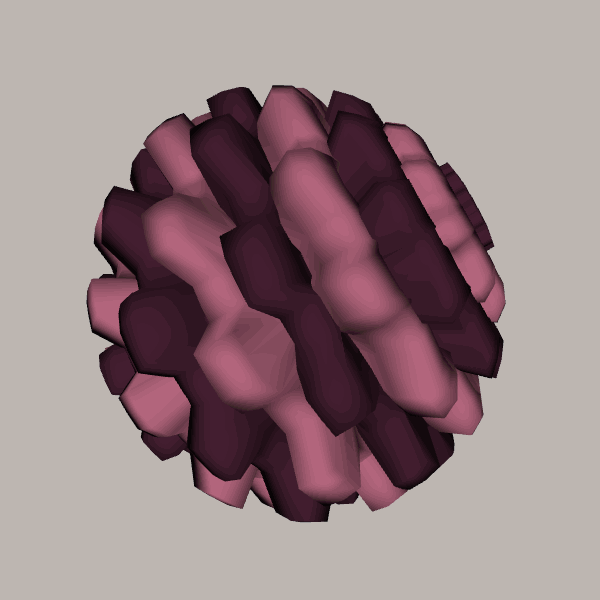
Background: light